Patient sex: F
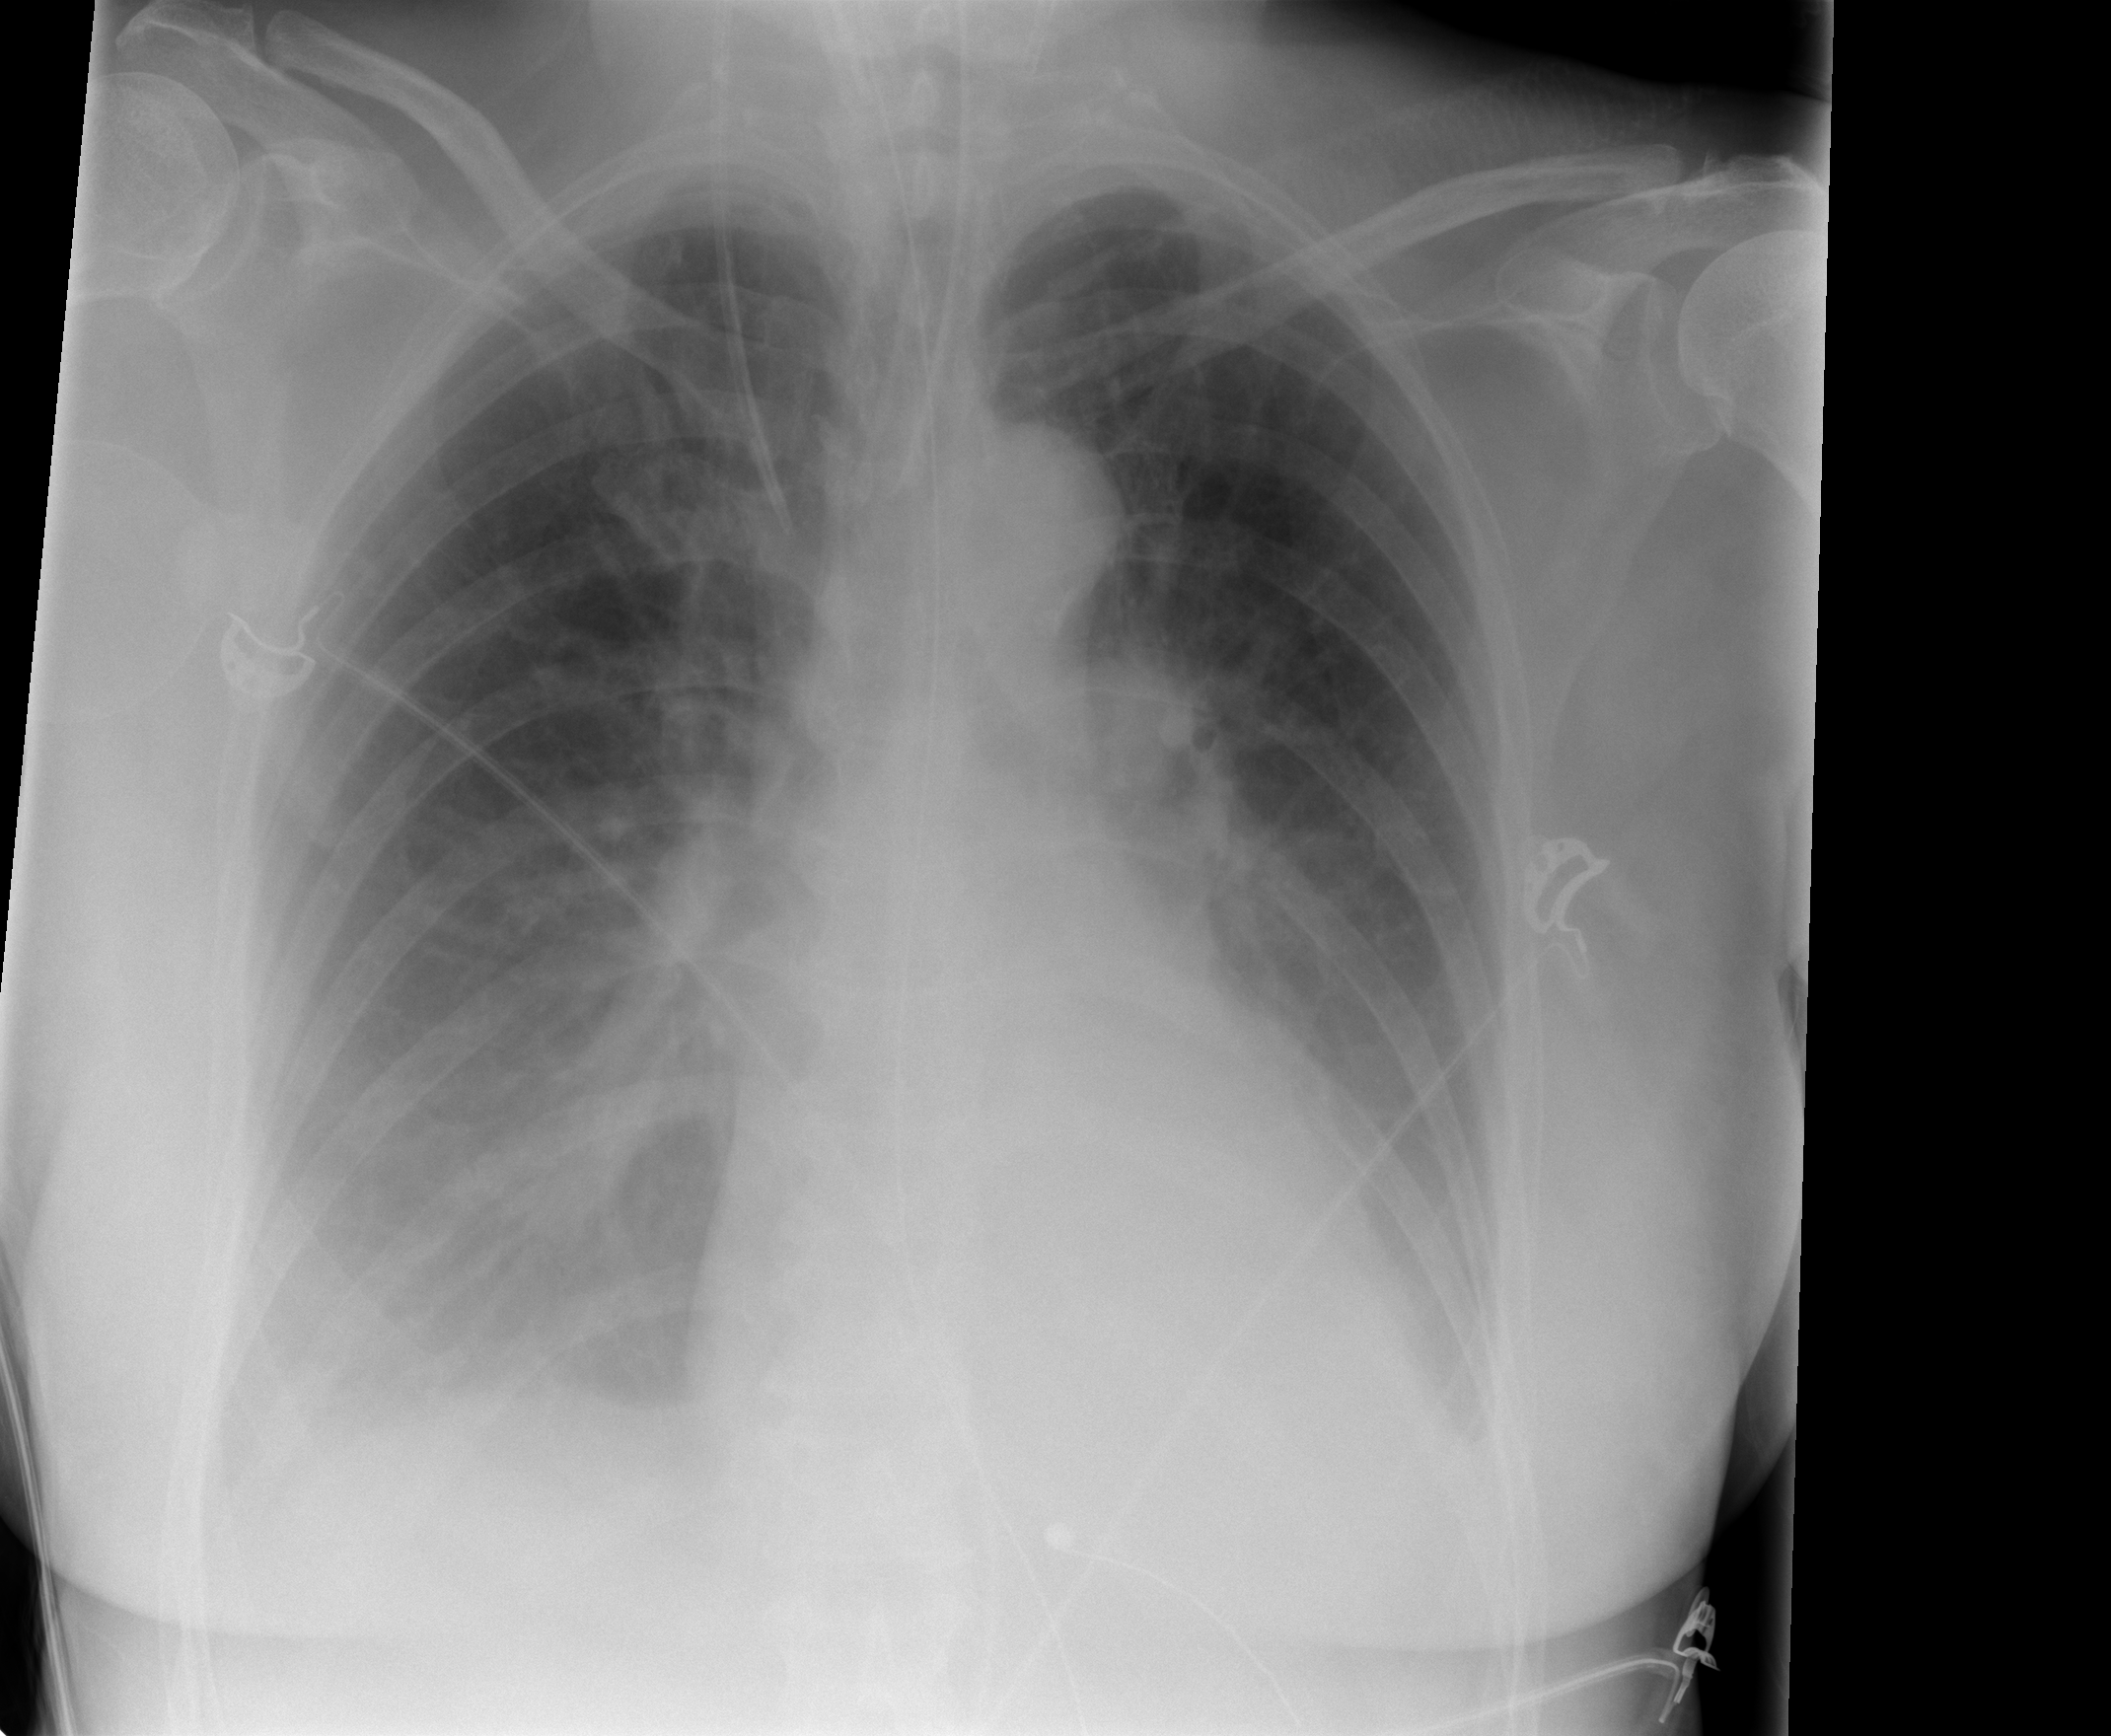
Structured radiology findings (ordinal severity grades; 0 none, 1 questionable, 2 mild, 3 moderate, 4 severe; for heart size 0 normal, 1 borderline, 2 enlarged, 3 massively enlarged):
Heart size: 0
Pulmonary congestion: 3
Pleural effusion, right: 3
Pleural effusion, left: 3
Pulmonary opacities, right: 0
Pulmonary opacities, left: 0
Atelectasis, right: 3
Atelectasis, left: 2